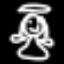
Label: angel